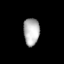
Tissue: lung
Cell type: Myeloid cells
Senescence score: 0.6489
Nuclear area (px): 426
Mean DAPI intensity: 180.899